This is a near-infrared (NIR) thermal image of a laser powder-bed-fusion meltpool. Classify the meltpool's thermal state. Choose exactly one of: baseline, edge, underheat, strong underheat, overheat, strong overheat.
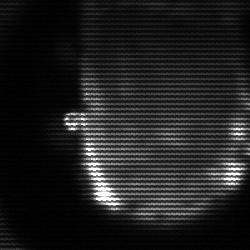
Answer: baseline